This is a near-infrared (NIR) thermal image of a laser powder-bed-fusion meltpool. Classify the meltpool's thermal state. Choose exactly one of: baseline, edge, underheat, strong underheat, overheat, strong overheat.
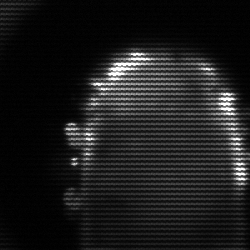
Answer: baseline